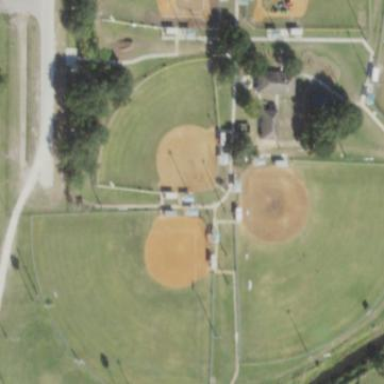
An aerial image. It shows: Baseball pitch for leisure land.